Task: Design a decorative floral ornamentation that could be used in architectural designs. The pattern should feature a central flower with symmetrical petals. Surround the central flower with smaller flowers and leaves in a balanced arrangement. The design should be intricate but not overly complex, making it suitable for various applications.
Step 868:
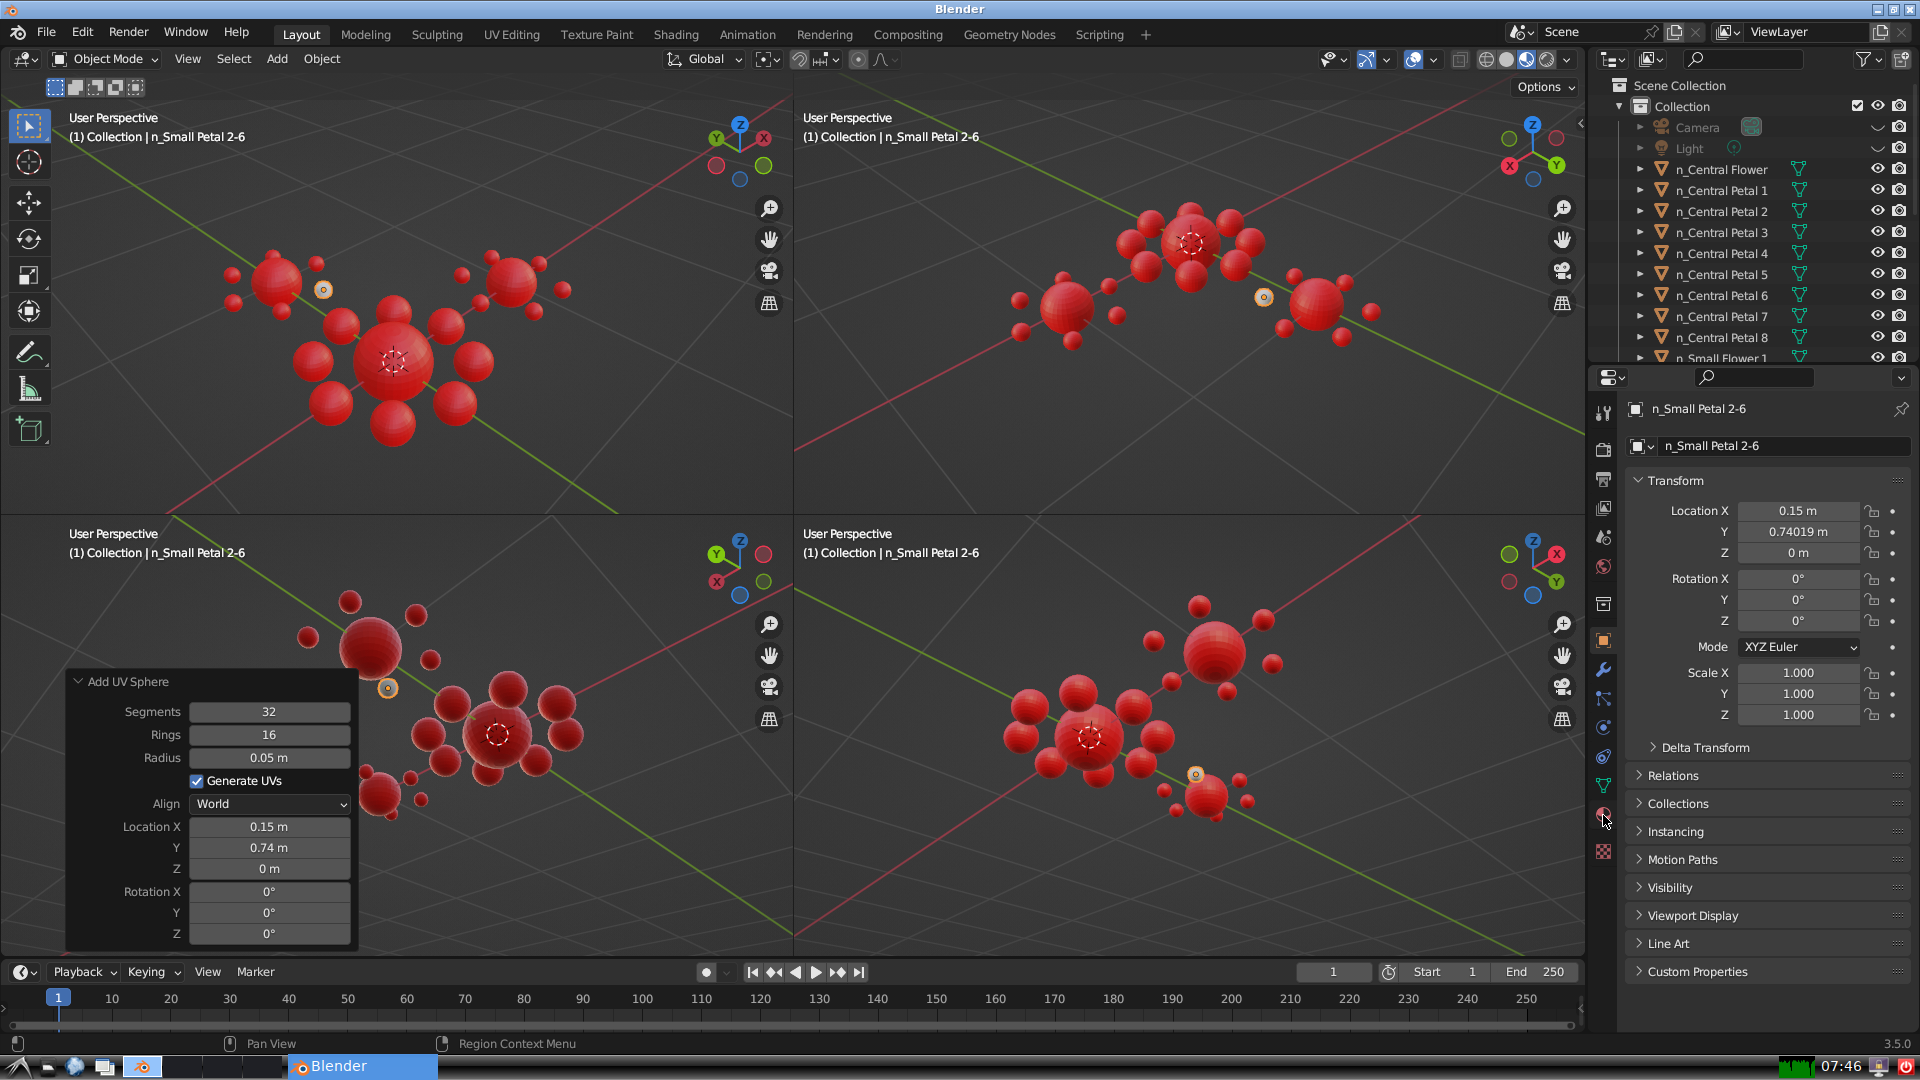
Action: click: no